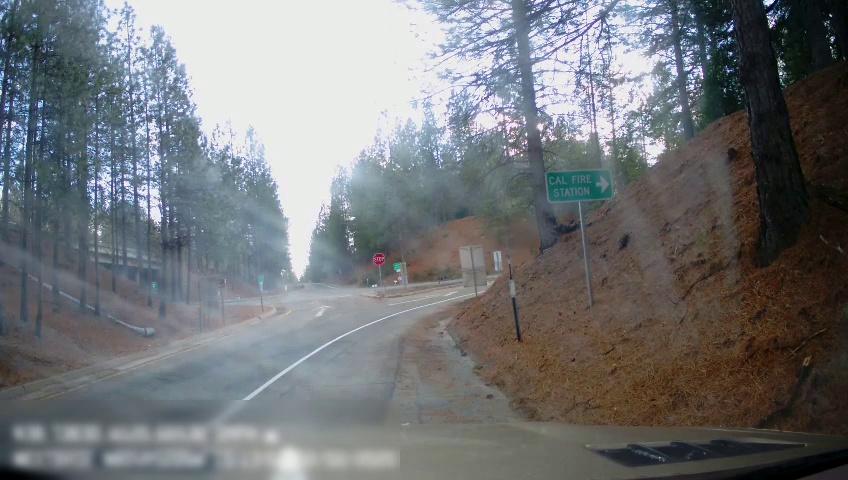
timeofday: Day
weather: Sunny
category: Drivable Space
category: Lanes | Alternate Lane
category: Lanes | Alternate Lane
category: Traffic | Signs
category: Traffic | Signs
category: Traffic | Signs